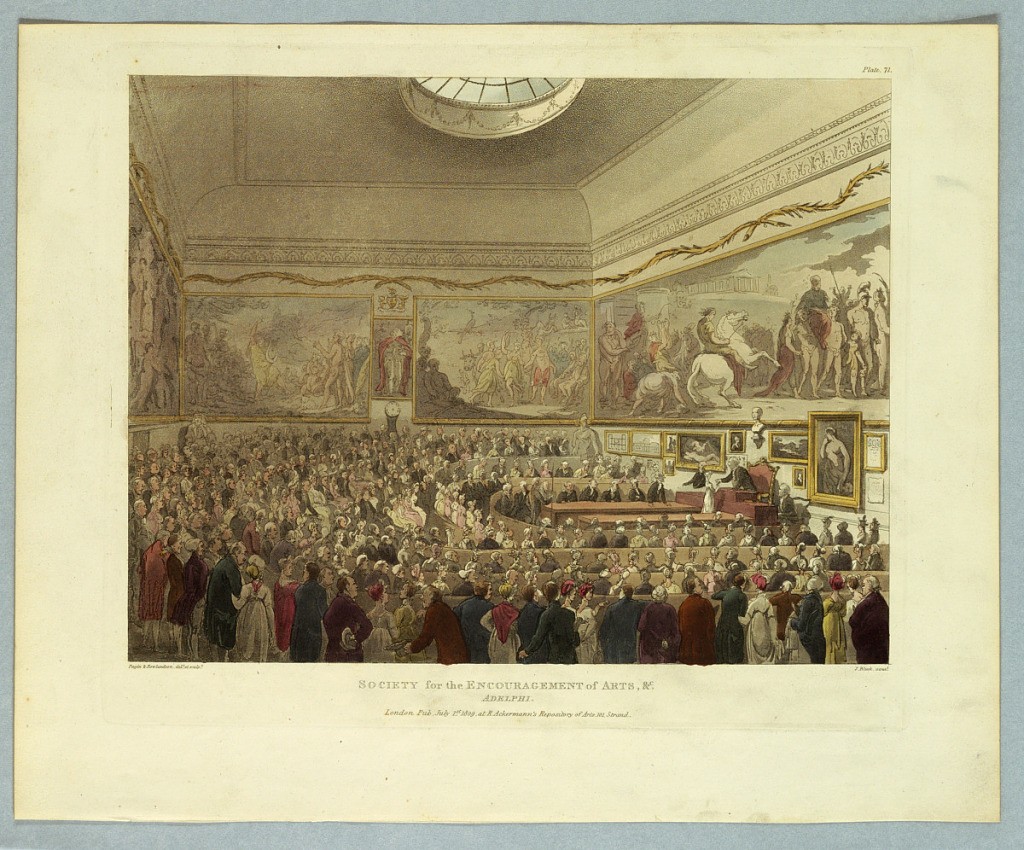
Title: Session House, Clerkenwell, from "Ackermann's Repository"
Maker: Thomas Rowlandson, British, 1756–1827
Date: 1809
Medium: Aquatint, brush and watercolor on paper
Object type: Print
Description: High ceilinged hall, with a double curve staircase, rear, leading to a large hall. Title, artists', and publisher's names below.